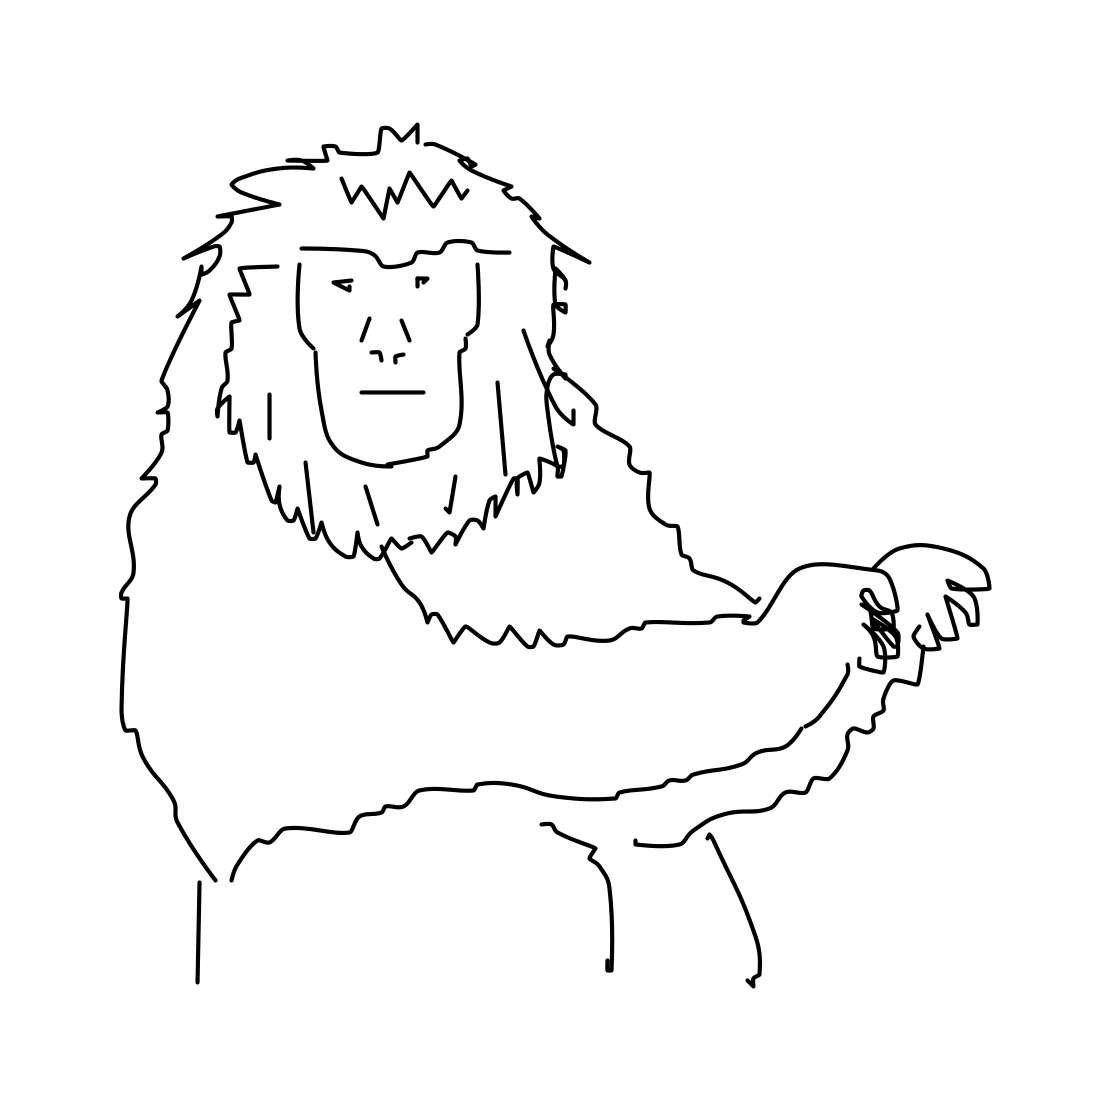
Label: monkey